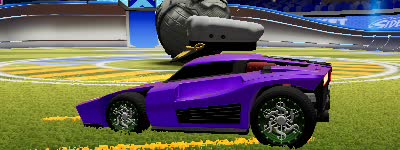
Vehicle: breakout